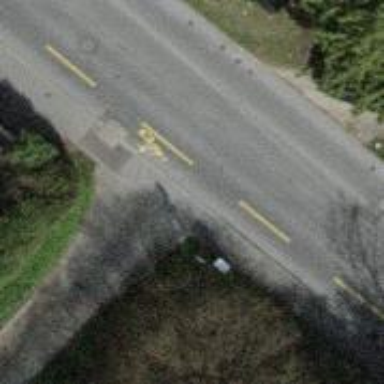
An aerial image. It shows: Tertiary road with asphalt surface. There is sidewalk on the left and cycle lane on the left side of the road.